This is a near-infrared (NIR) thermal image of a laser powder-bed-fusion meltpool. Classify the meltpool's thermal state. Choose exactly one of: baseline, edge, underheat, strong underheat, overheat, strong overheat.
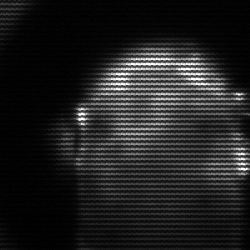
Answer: baseline